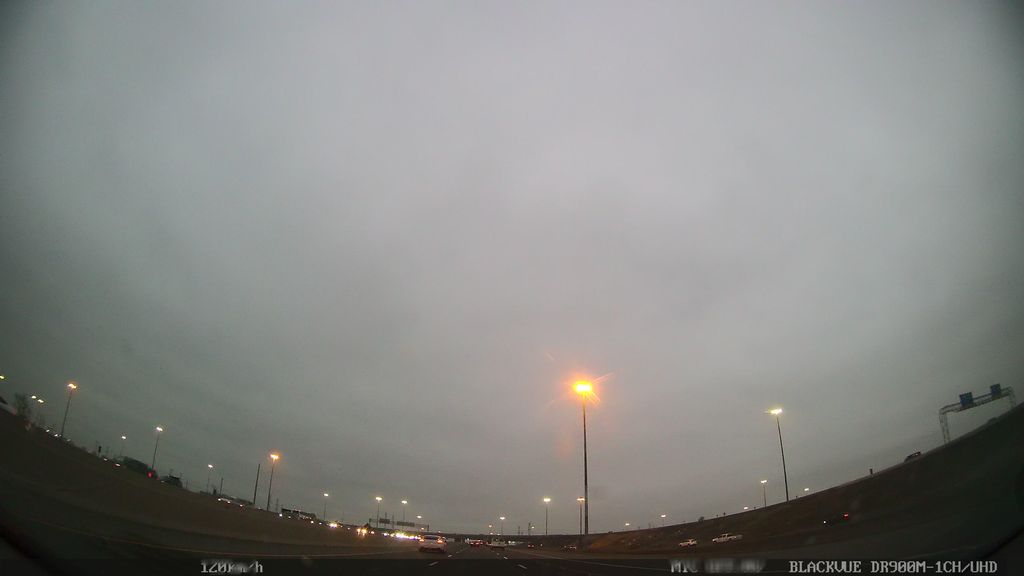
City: toronto